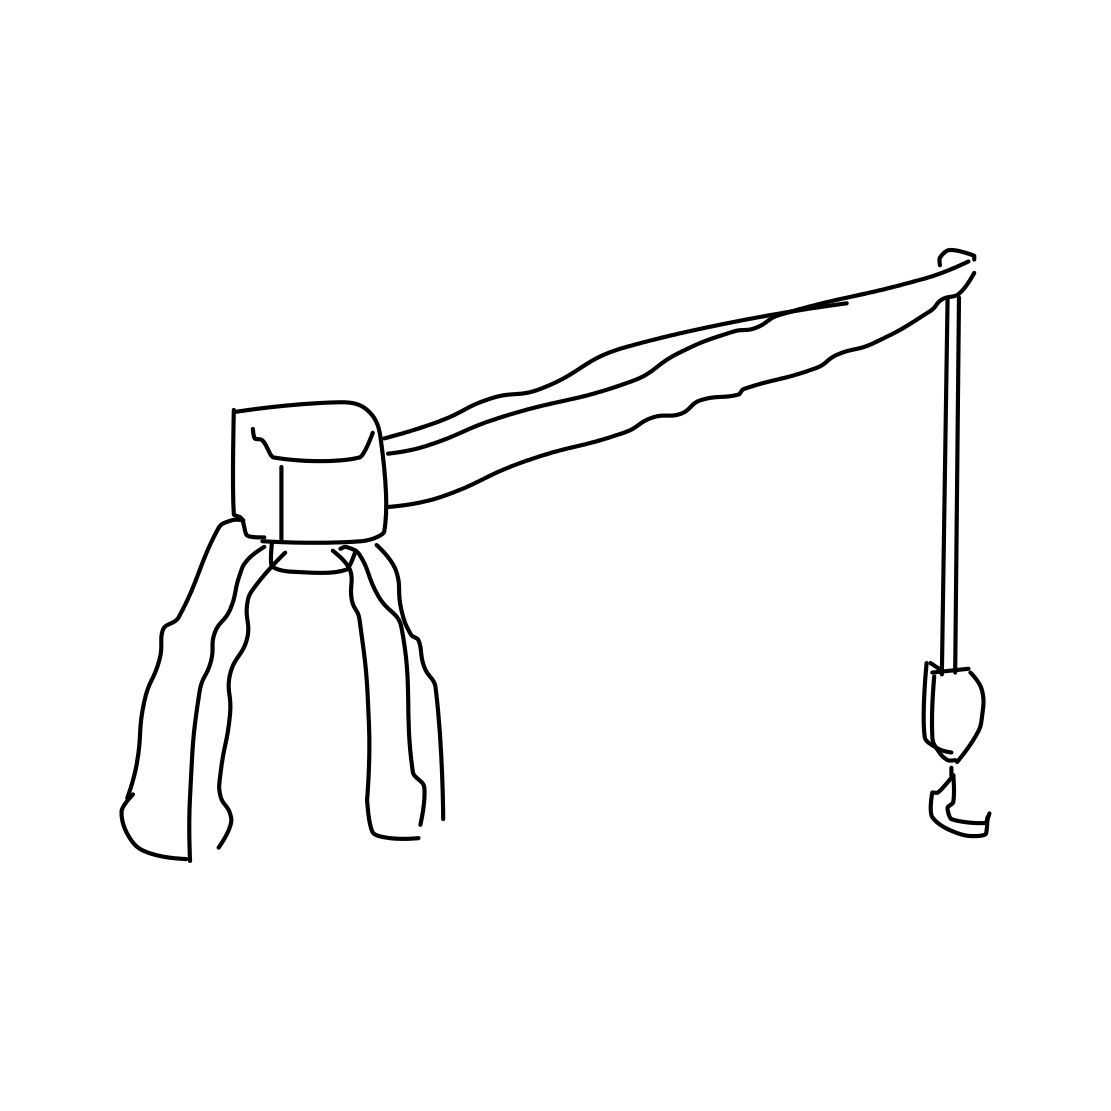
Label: crane (machine)